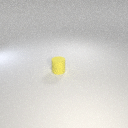
small yellow rubber cylinder